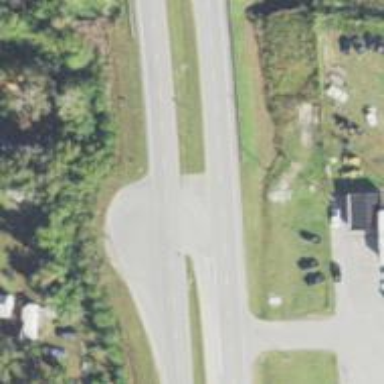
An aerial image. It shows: Trunk link road with asphalt surface.